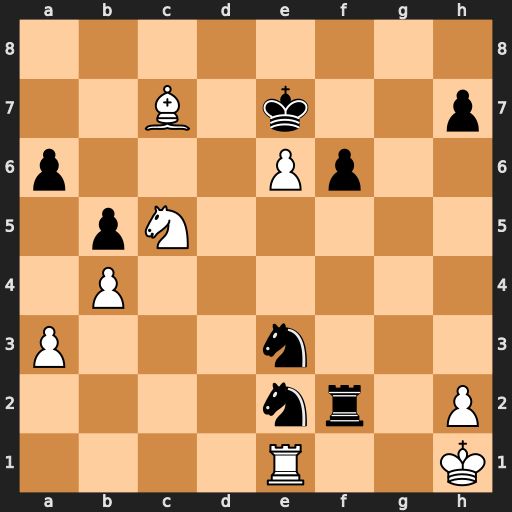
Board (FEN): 8/2B1k2p/p3Pp2/1pN5/1P6/P3n3/4nr1P/4R2K
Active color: w
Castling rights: -
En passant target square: -
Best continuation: Bd6+ Kxd6 Ne4+ Kxe6 Nxf2